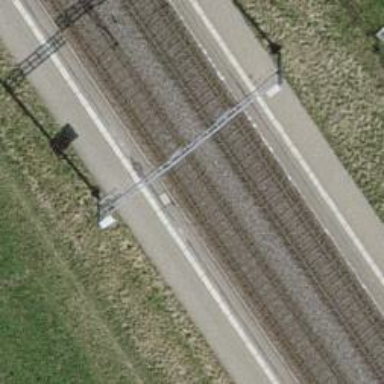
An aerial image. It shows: Railway halt.